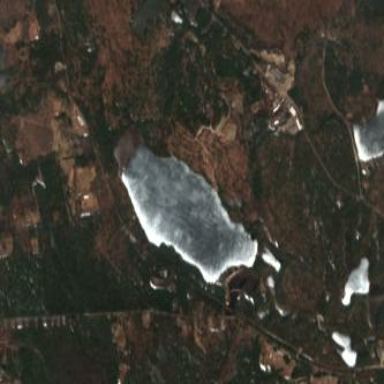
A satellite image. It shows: Reservoir of water.